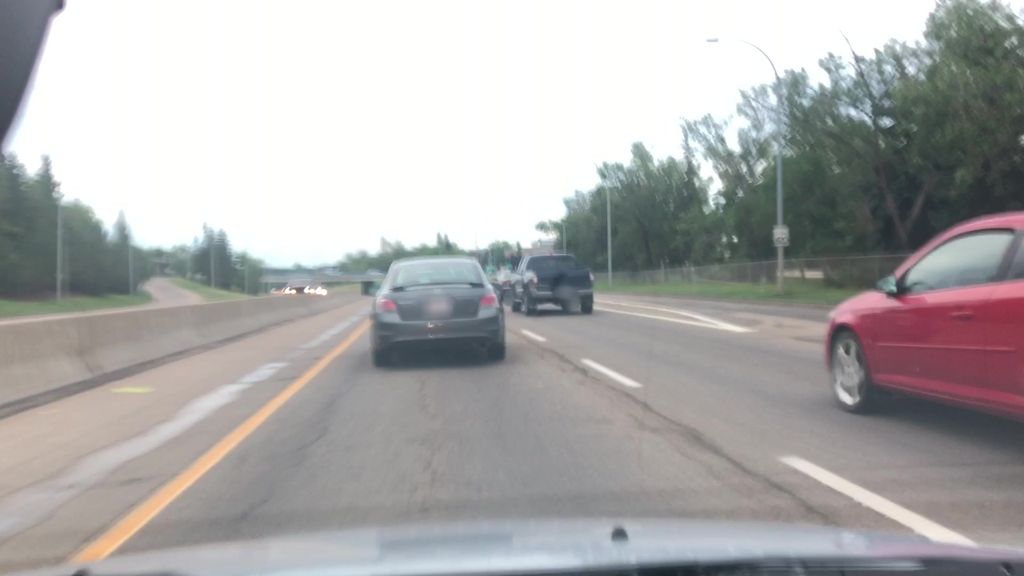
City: edmonton